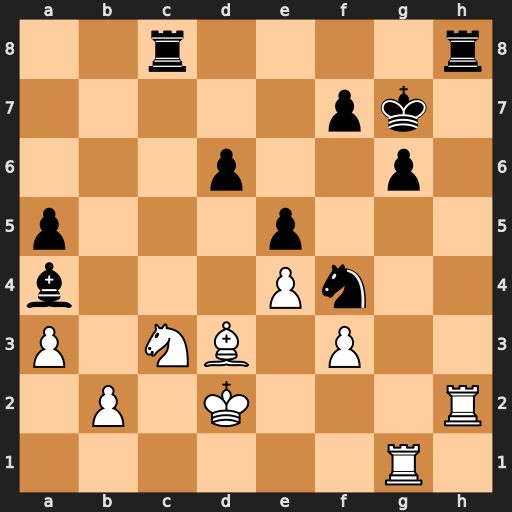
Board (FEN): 2r4r/5pk1/3p2p1/p3p3/b3Pn2/P1NB1P2/1P1K3R/6R1
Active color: w
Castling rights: -
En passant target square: -
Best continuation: Rxh8 Rxh8 Nxa4